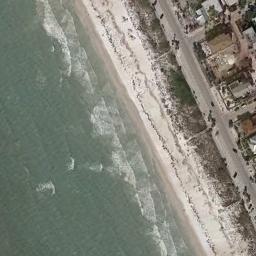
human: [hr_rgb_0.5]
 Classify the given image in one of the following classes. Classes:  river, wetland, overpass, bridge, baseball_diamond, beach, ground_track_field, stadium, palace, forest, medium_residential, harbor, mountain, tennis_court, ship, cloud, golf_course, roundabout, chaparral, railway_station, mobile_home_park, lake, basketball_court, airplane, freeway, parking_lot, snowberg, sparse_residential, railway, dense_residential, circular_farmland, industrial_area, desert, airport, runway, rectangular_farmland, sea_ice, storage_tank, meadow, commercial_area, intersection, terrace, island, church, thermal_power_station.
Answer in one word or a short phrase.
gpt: beach